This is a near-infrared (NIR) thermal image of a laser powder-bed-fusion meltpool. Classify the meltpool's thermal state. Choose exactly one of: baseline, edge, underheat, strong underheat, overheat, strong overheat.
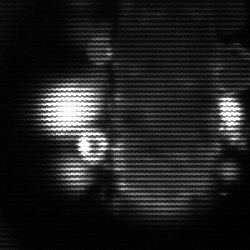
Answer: strong underheat